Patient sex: F
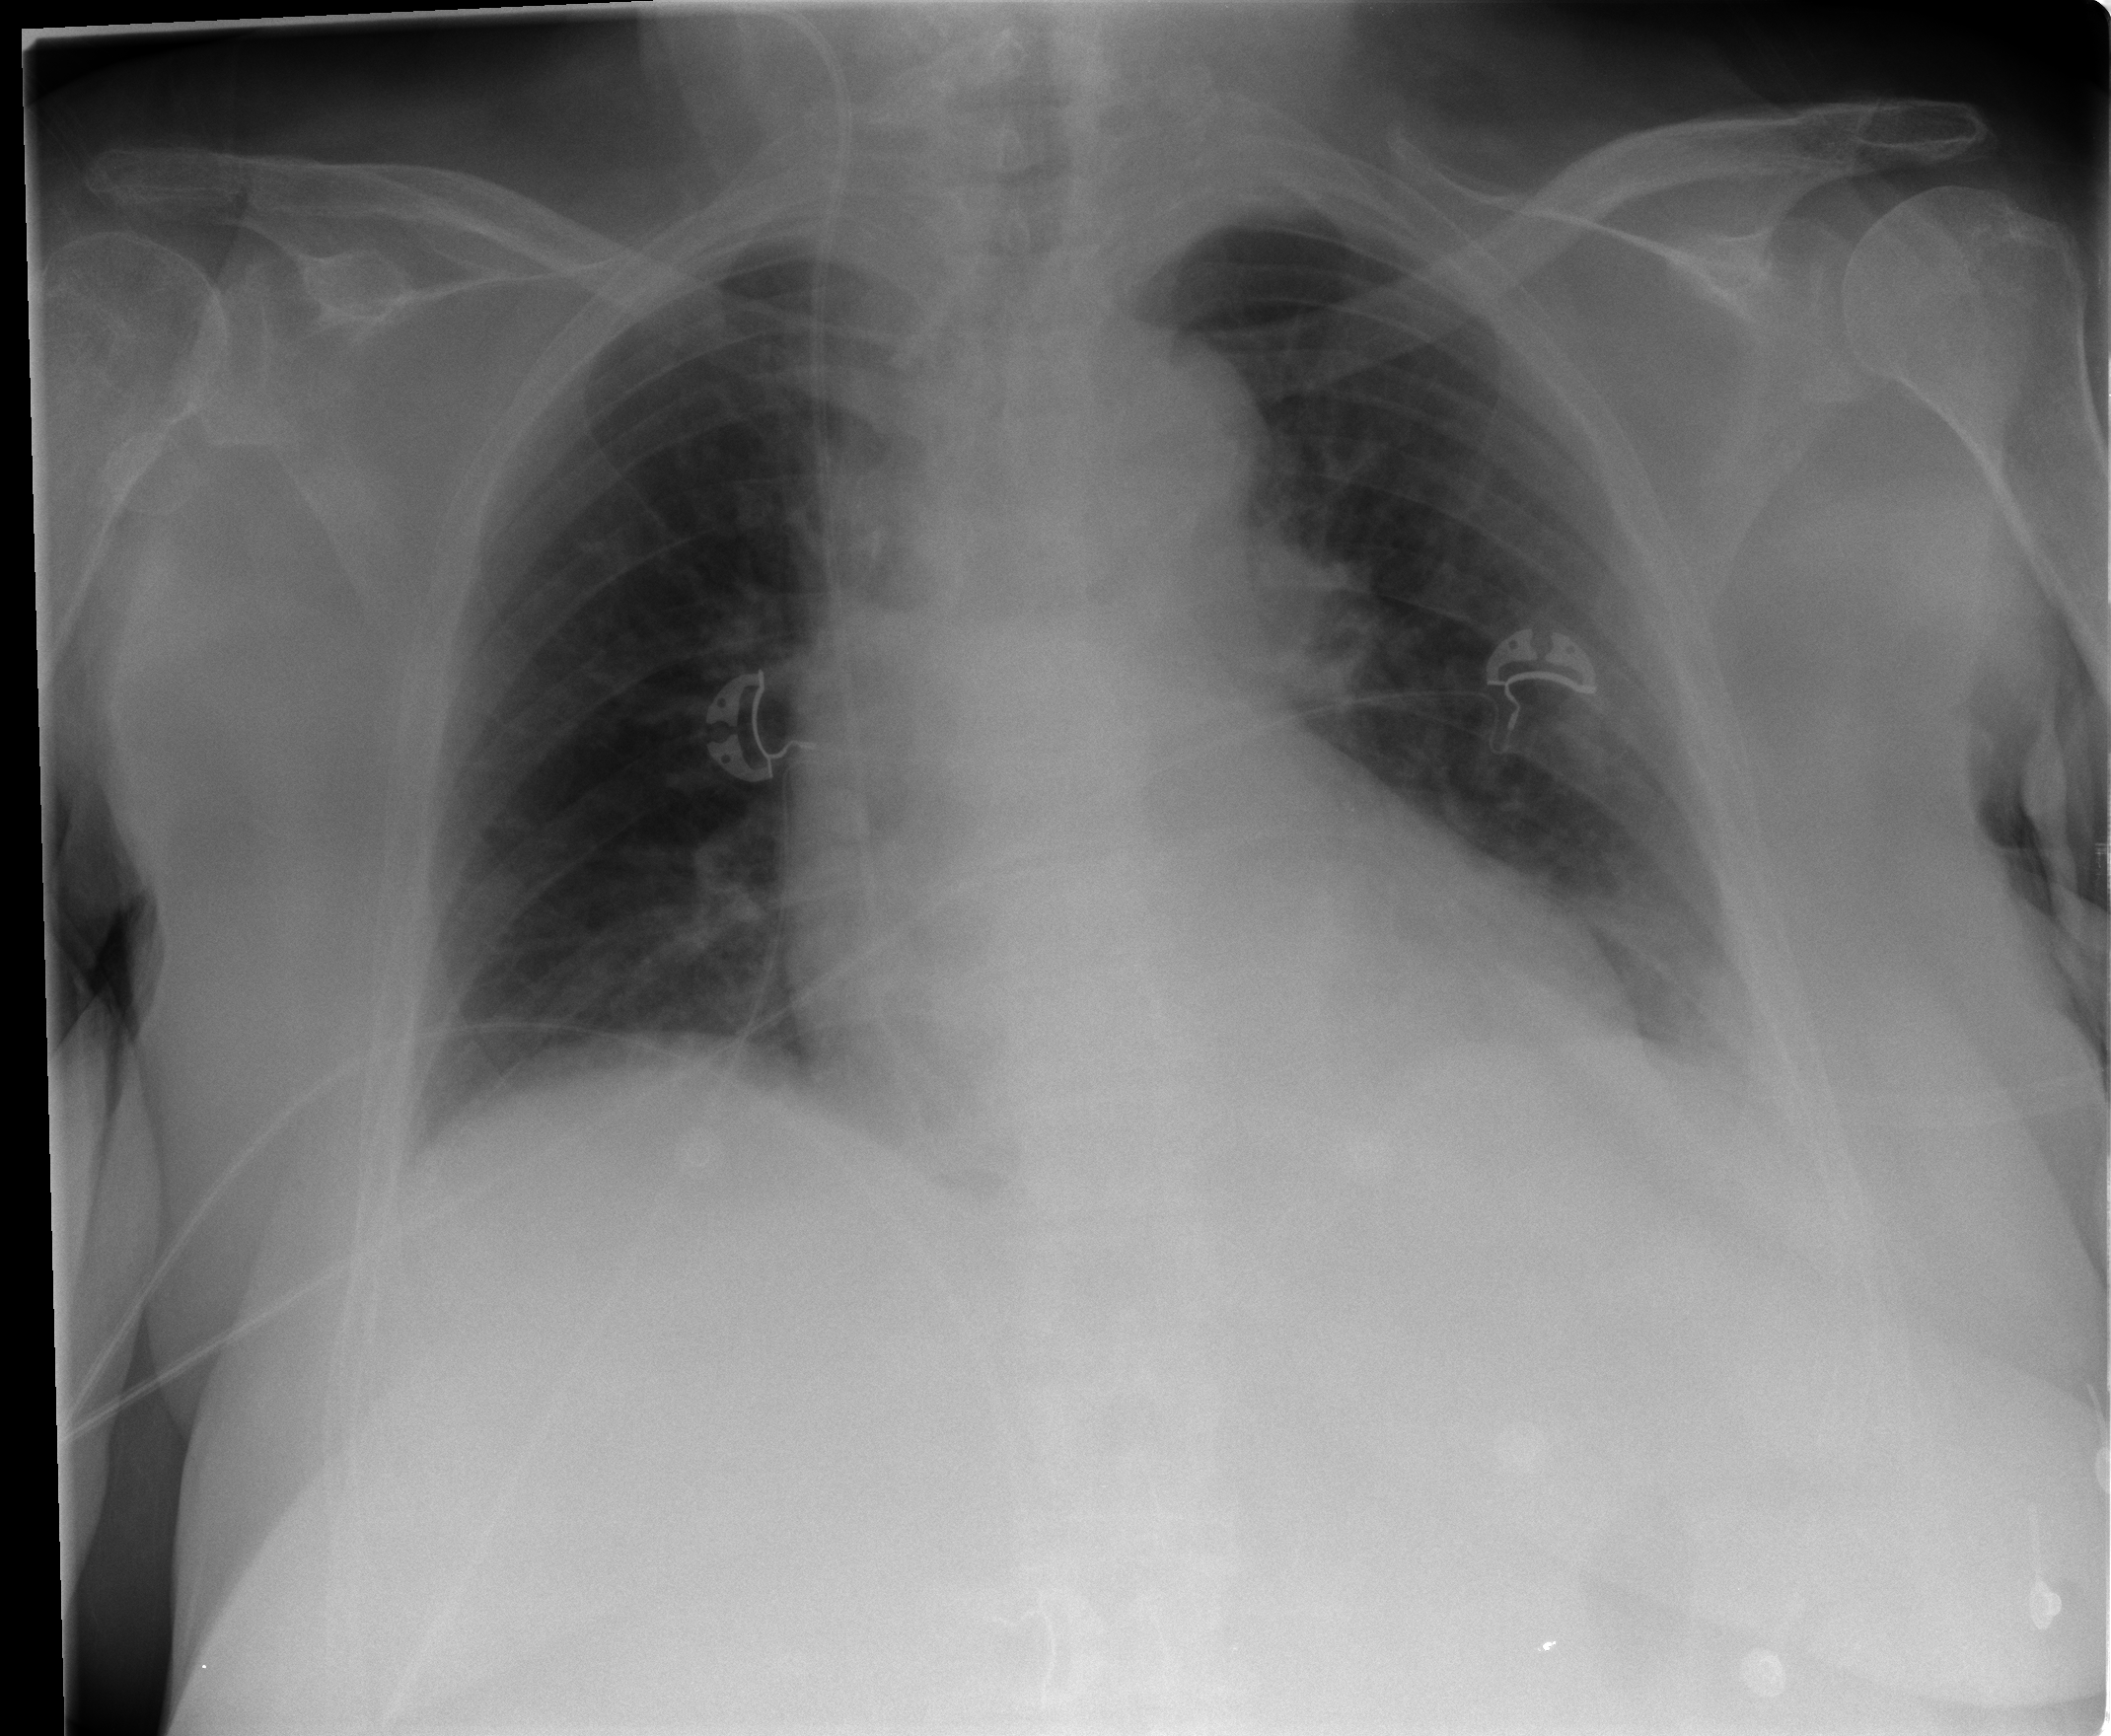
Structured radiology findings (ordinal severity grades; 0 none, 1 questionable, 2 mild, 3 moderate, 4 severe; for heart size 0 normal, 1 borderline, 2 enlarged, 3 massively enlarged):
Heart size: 2
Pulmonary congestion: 1
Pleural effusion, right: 0
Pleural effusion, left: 0
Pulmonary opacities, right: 0
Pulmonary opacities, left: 2
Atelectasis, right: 1
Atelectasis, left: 2